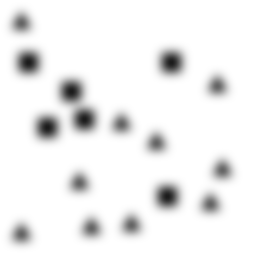
Squares: 6
Triangles: 10
Stars: 0
Total shapes: 16